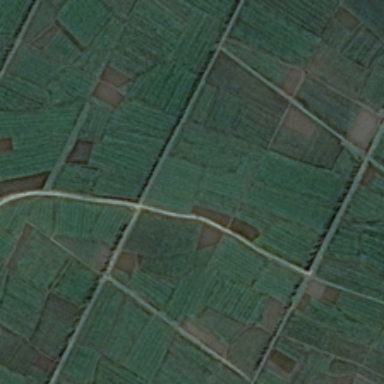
Several small roads are in several pieces of green farmlands .